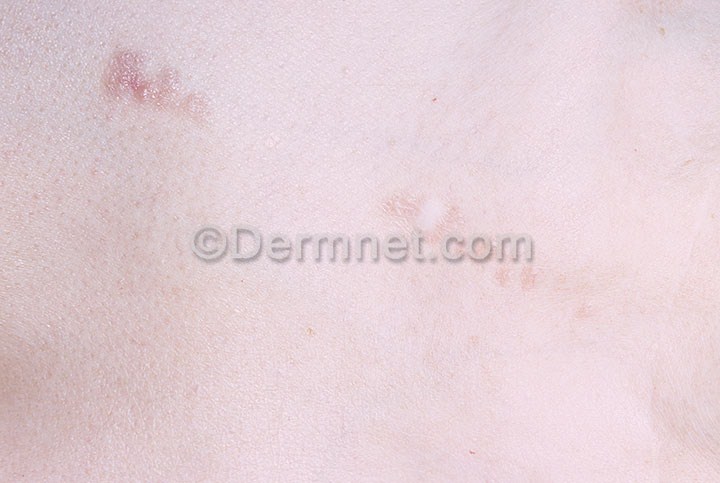
Disease: Seborrheic Keratoses and other Benign Tumors